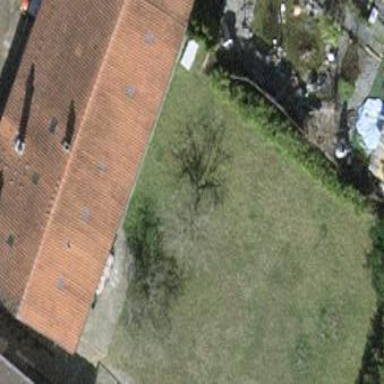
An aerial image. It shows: Gabled roof house.